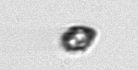
Label: Heterocapsa_rotundata